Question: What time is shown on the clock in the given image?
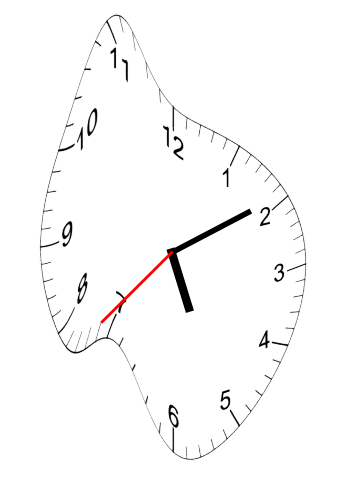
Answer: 05:09:37